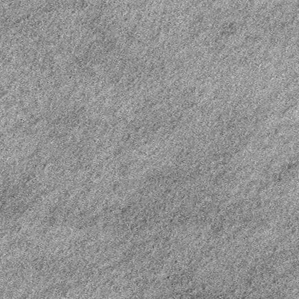
Label: frost